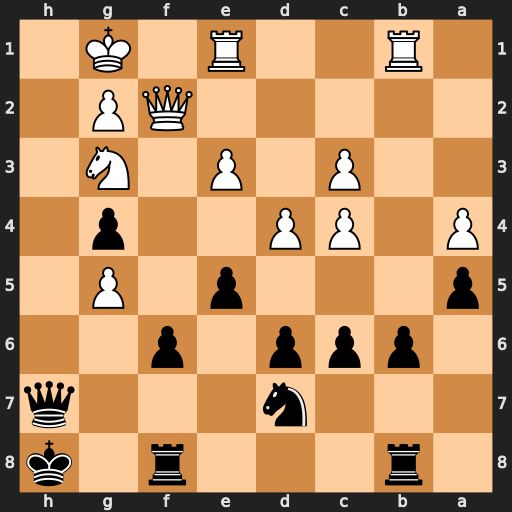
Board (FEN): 1r3r1k/3n3q/1ppp1p2/p3p1P1/P1PP2p1/2P1P1N1/5QP1/1R2R1K1
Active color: b
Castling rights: -
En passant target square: -
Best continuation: fxg5 Qe2 Qh4